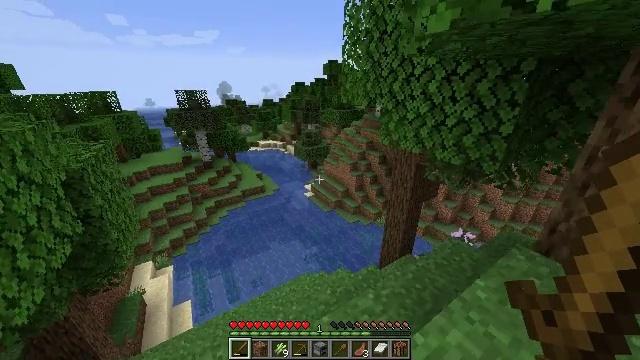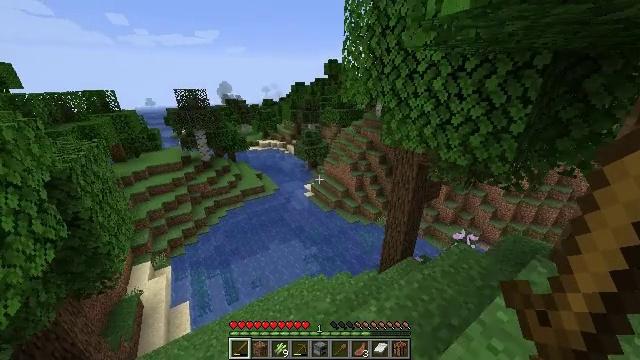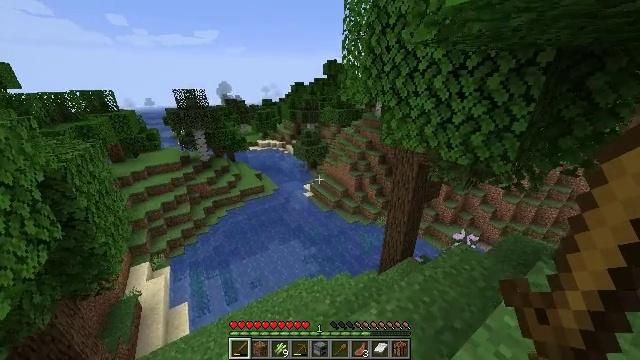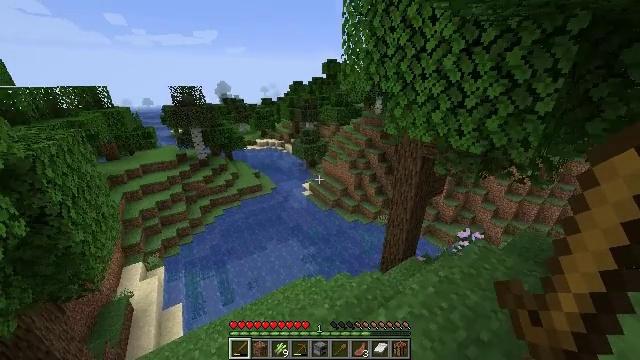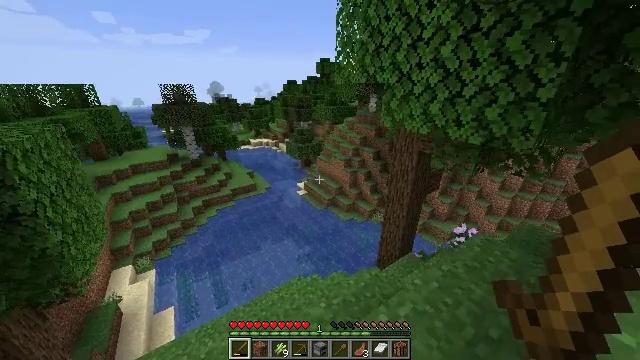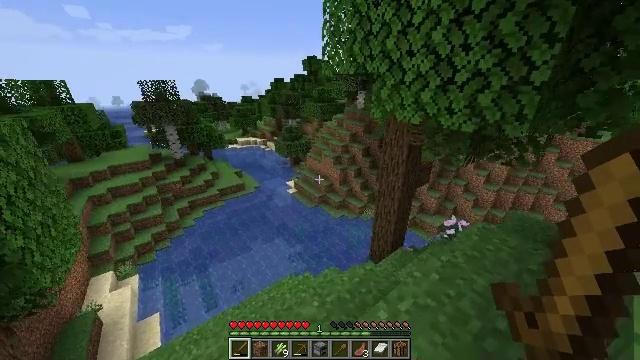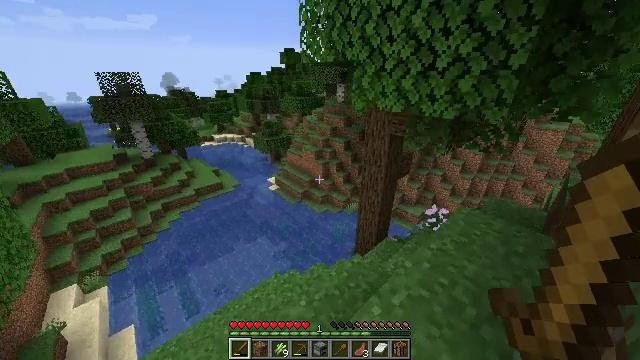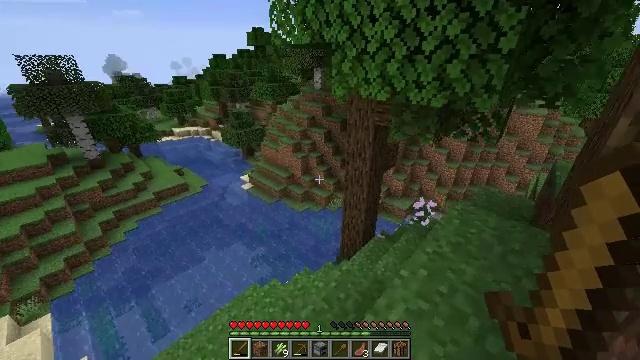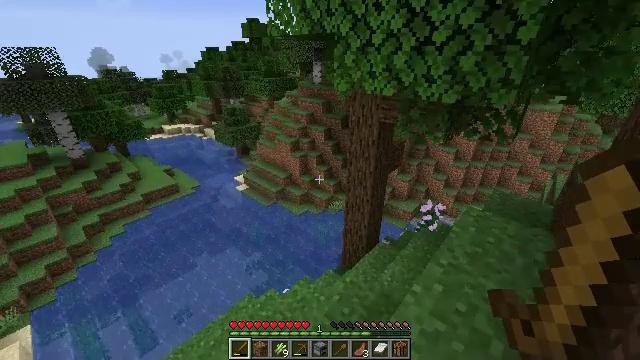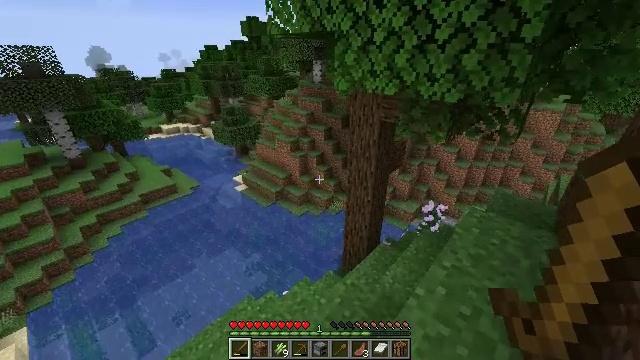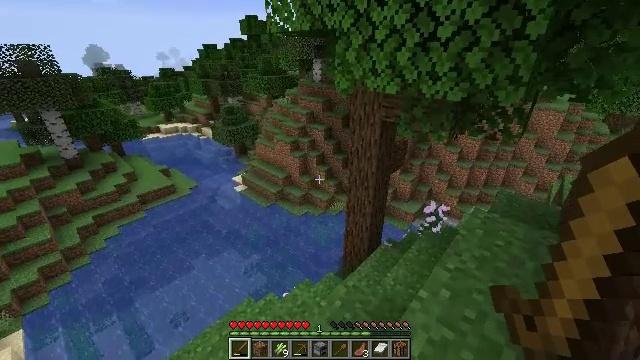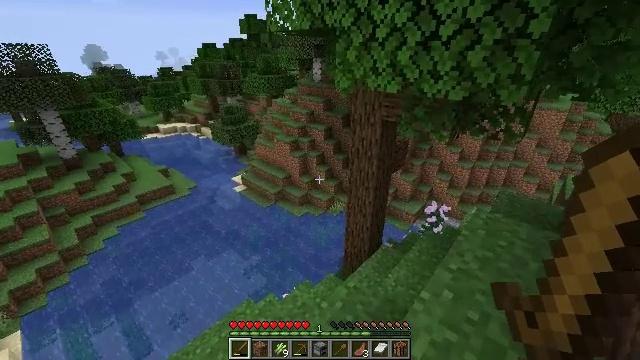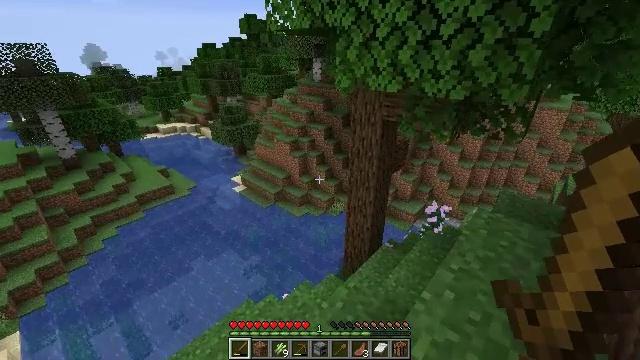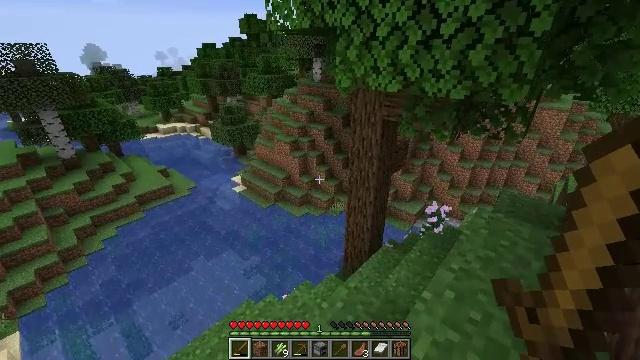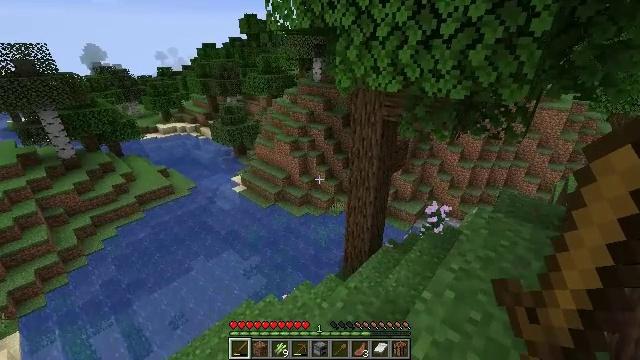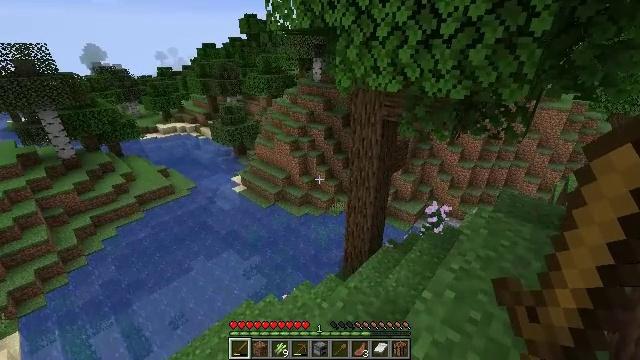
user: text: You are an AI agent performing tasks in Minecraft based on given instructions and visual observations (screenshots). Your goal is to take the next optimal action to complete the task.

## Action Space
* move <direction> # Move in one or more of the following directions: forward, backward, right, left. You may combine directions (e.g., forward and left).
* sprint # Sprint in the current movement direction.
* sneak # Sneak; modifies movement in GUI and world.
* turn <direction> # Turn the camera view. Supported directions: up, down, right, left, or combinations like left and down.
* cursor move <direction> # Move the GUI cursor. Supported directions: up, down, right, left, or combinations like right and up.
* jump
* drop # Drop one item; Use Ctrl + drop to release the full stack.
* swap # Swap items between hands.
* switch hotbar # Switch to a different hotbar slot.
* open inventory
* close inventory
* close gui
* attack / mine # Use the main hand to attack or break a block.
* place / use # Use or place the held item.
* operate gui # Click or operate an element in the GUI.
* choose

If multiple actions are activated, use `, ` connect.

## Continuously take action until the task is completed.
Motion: motion action
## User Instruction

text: Mine the sugar cane near rivers.
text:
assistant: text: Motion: move forward, sprint
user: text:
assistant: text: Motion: move forward, sprint
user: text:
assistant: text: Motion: move forward, sprint
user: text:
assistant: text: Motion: move forward, sprint, turn right
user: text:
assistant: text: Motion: sprint, turn right
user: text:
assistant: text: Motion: sprint, turn right and down
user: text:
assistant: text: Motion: turn right and down
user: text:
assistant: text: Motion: no_op
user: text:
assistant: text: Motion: no_op
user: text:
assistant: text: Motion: no_op
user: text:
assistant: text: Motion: no_op
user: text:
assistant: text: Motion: no_op
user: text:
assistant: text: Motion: no_op
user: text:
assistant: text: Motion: no_op
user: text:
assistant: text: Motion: no_op
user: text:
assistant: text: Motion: no_op
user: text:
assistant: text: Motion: no_op
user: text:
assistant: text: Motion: turn left
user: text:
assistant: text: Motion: turn left
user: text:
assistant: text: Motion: move forward, turn left
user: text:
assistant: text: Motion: move forward, turn left
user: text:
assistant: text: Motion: move forward, turn left
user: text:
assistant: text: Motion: move forward, turn left
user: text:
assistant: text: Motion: move forward, turn left
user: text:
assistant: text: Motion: move forward, turn left
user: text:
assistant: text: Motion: move forward, turn left
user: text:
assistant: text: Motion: move forward, turn left
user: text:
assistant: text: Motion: move forward, turn left
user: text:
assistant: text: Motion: move forward, turn left
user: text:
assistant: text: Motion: move forward, turn left